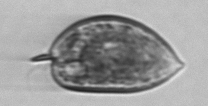
Label: Prorocentrum_micans